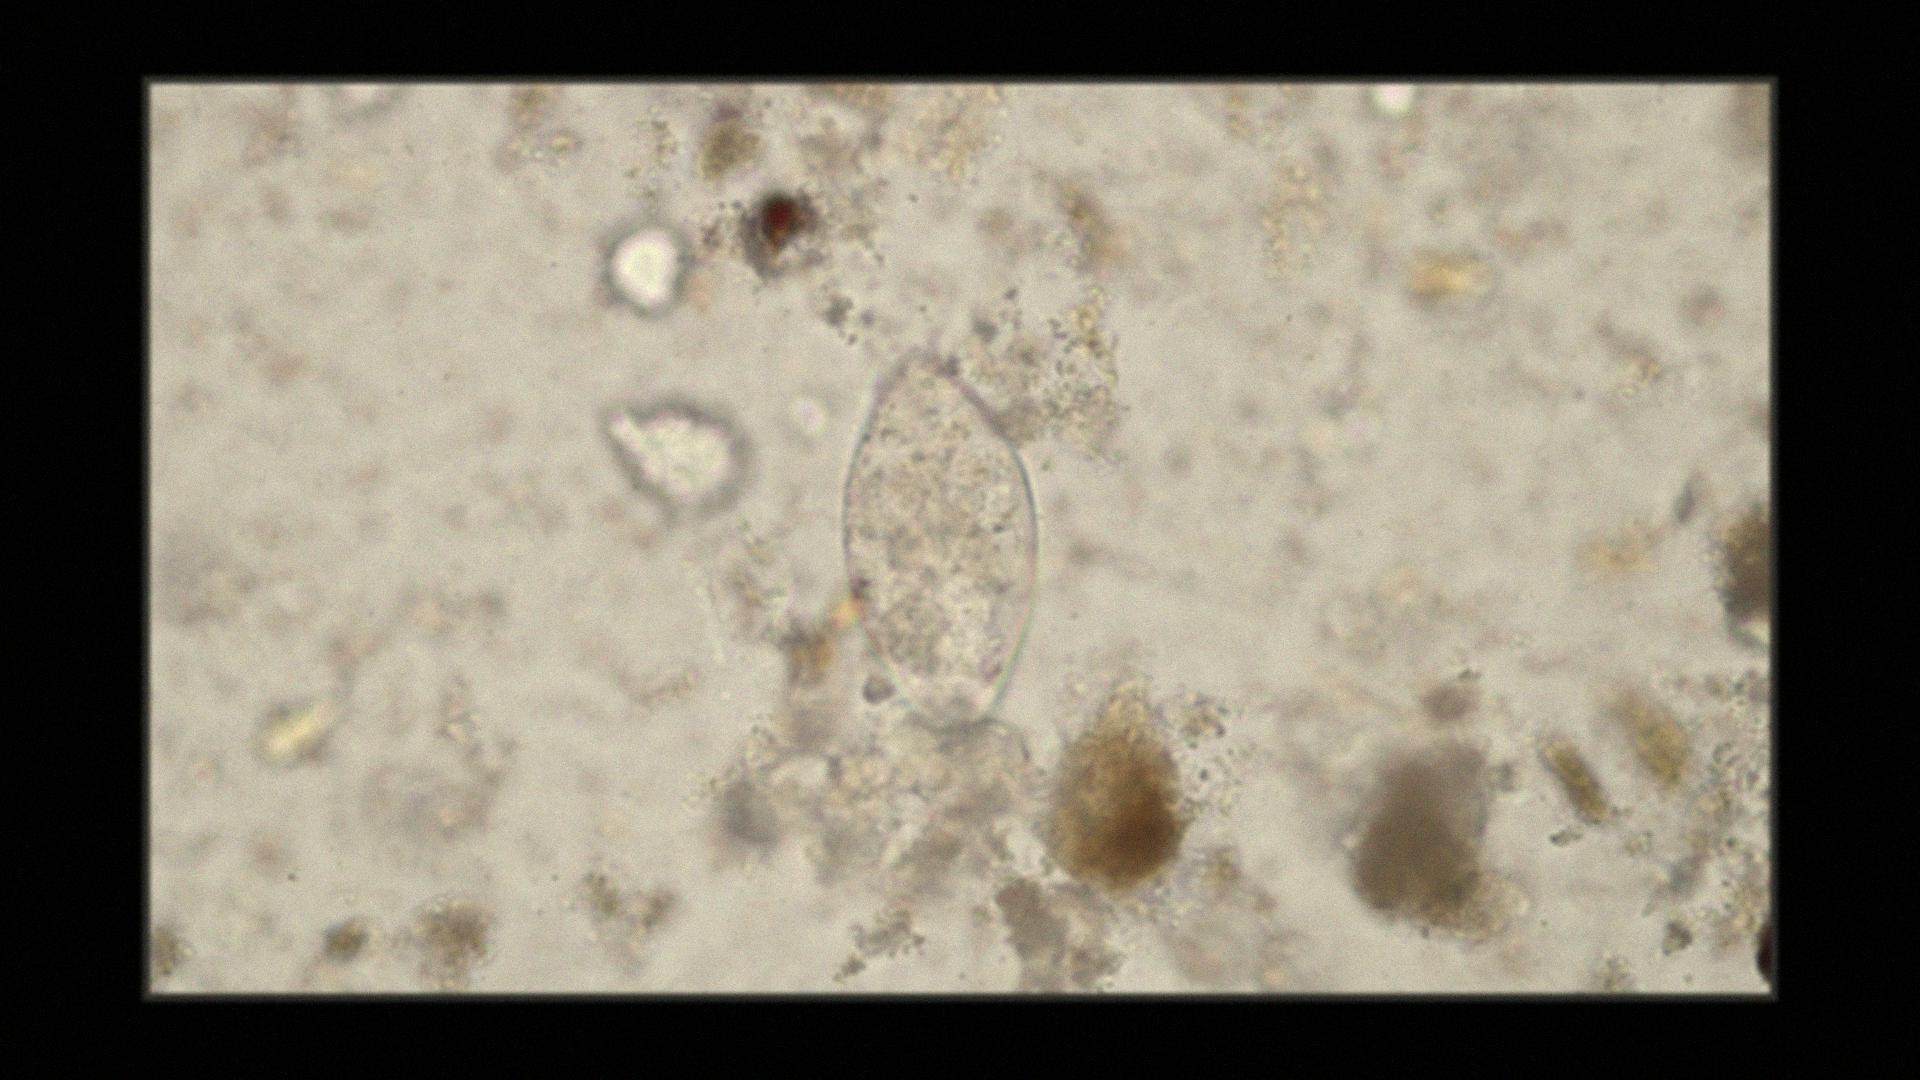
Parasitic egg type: Fasciolopsis buski